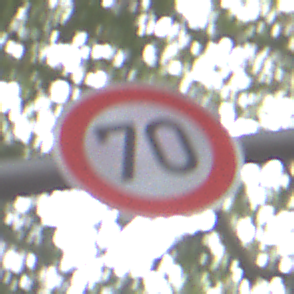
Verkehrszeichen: Geschwindigkeit70
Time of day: MorningAfternoon
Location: Outdoor (Urban)
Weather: Overcast
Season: NotSpecified
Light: Natural